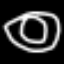
Label: donut